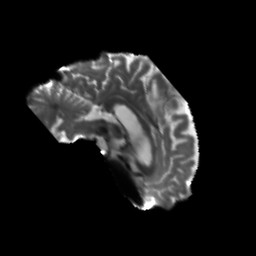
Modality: T2w
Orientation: sagittal
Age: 52
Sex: male
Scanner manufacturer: siemens
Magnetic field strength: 3 T
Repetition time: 5.47 s
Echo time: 0.0854 s